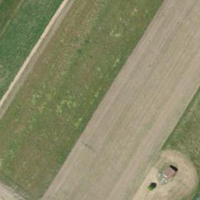
EUNIS habitat code: 52
Species observed at this site:
Clinopodium vulgare